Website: home-depot
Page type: account-selection
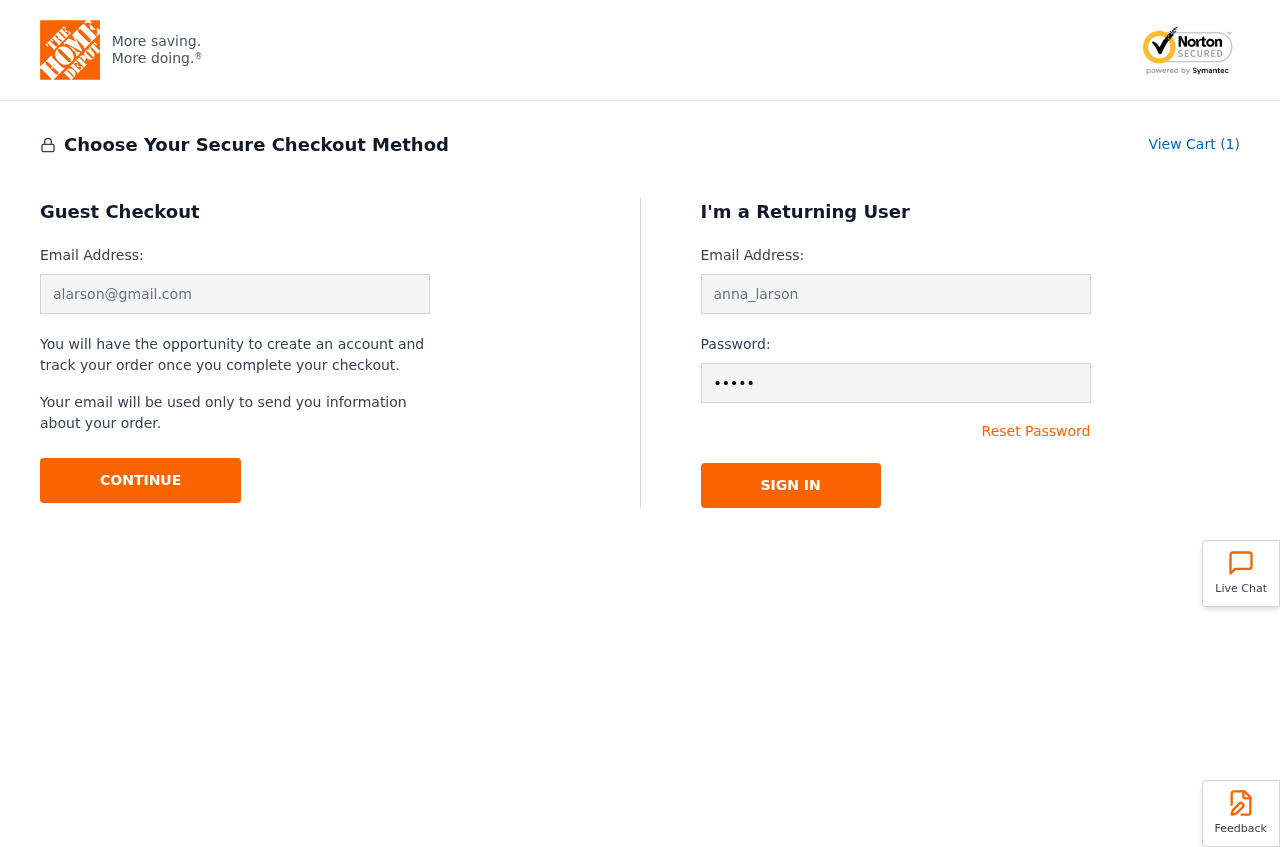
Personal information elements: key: PII_EMAIL
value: alarson@gmail.com
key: PII_LOGIN_USERNAME
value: anna_larson
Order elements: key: ORDER_NUM_ITEMS
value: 1